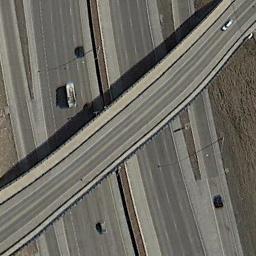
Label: overpass